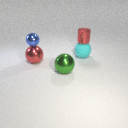
large cyan rubber sphere to the right of large red metal sphere